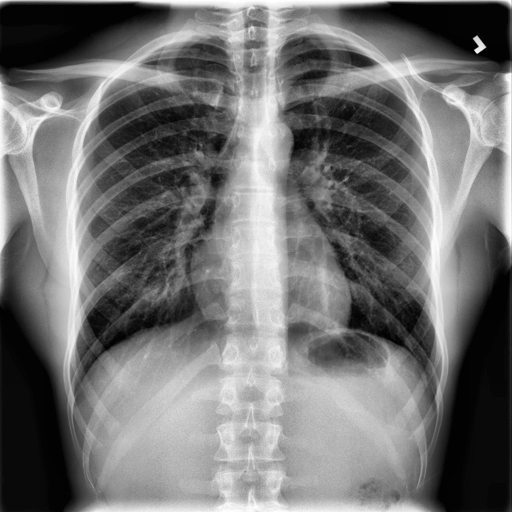
Finding: NORMAL